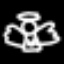
Label: angel